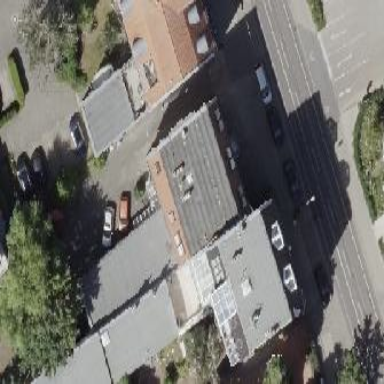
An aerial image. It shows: Gambrel-roofed building with apartments.